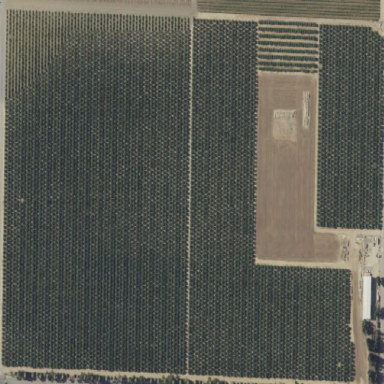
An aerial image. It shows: Almond orchard with rows of almond trees.